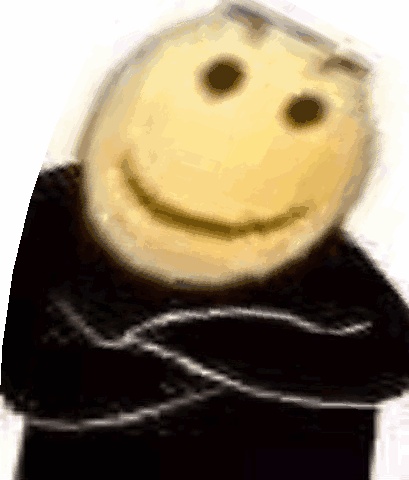
Label: emoji